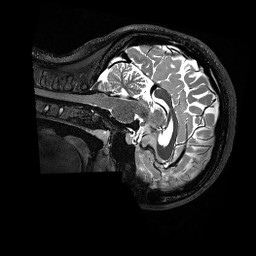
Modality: T2w
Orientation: sagittal
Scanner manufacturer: siemens
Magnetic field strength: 3 T
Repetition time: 3.2 s
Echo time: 0.563 s